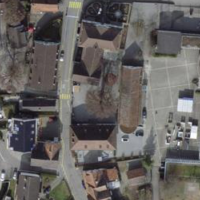
EUNIS habitat code: 54
Species observed at this site:
Columba livia